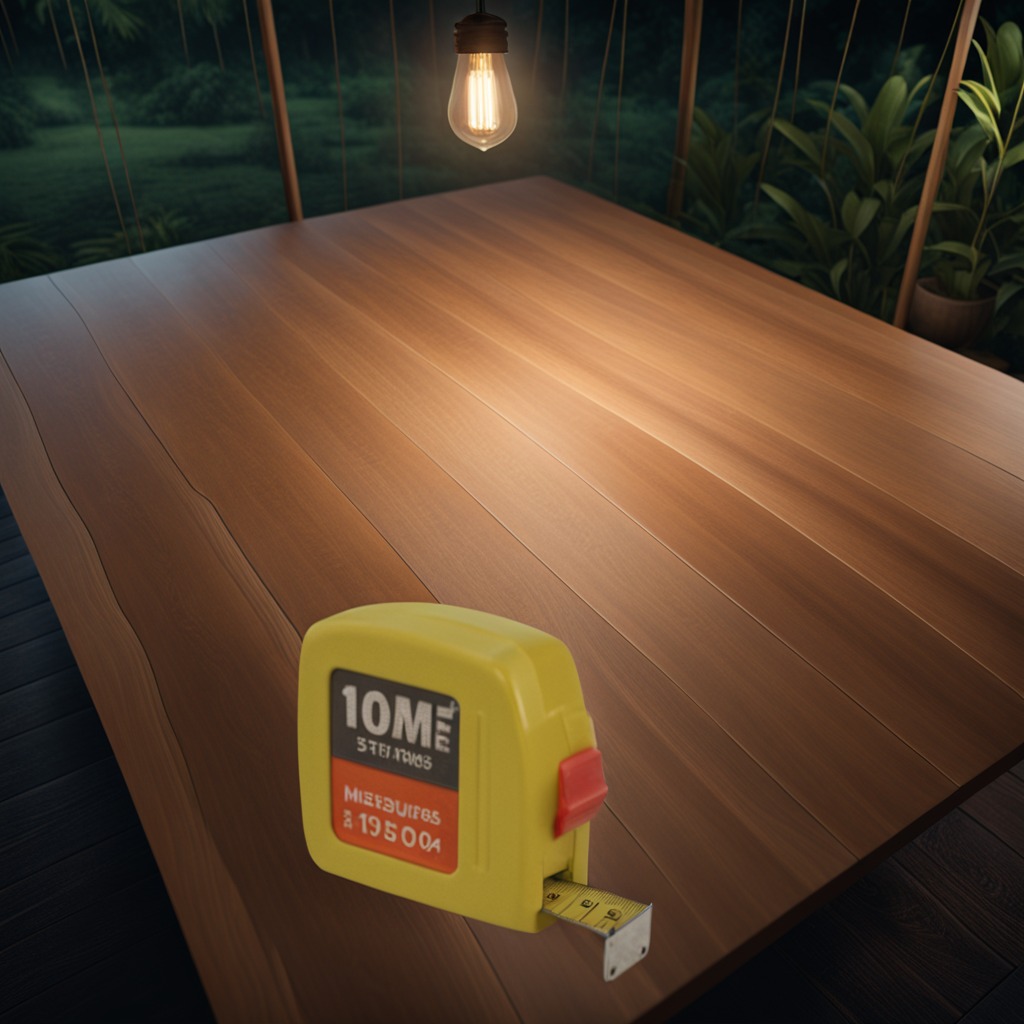
A measuring tape is lying on a wooden table inside a jungle field workshop tent at night.